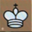
Piece: wK